Interaction volume radius: 5 \u00c5
Interaction volume height: 30 \u00c5
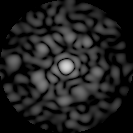
Disorder parameter: 0.7622